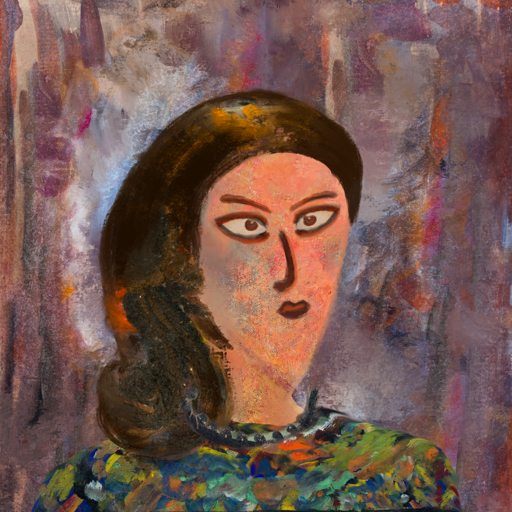
Background: Hypocrite, Head And Neck Side: Irani, Face Side: Roy_Bahadur, Bust: An_Impression, Hair Side: Gypsy_Queen, Head Accessory: Blank, Second Necklace: Blank, Necklace: Childish, Baby: Blank